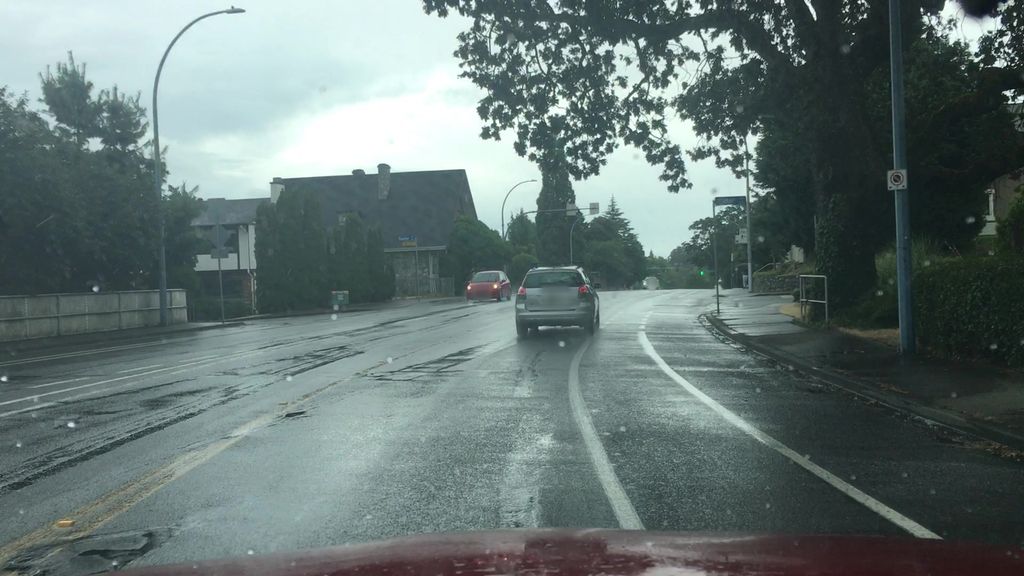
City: victoria